Field crop: maize
Growth stage: 2
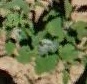
Species: chenopodium